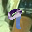
Label: 9